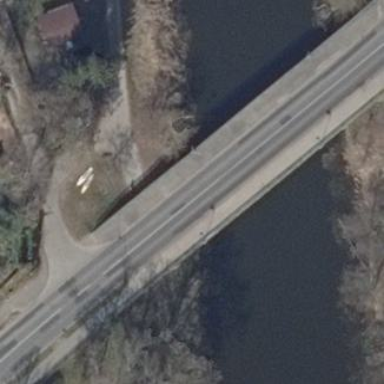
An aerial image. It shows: Beam bridge structure.